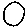
Label: circle